Chest X-ray:
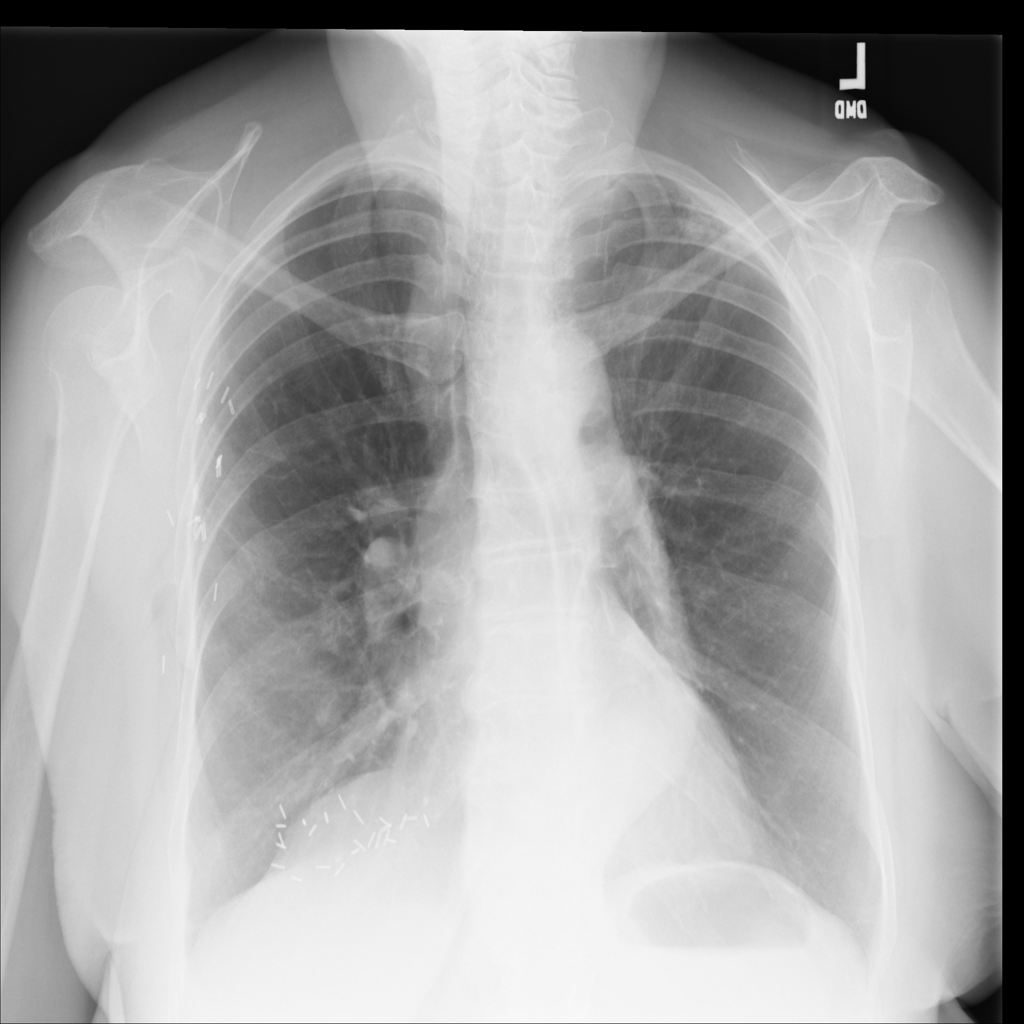
Findings: Fibrosis, Nodule
No abnormal finding: no